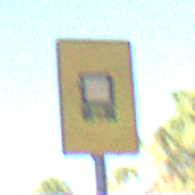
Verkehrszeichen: KennzeichnungspflichtigeFahrzeugeGefaehrlicheGueterOhnePfeilsymbol
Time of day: SunriseSunset
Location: Outdoor (Urban)
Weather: PartlyCloudy
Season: NotSpecified
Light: Natural